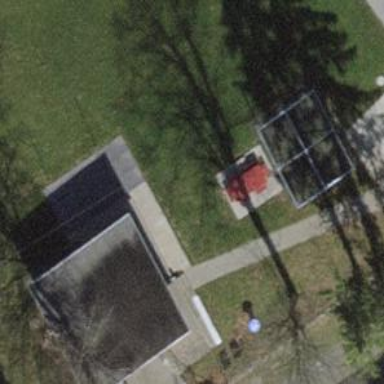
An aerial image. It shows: Picnic table located in leisure land area.